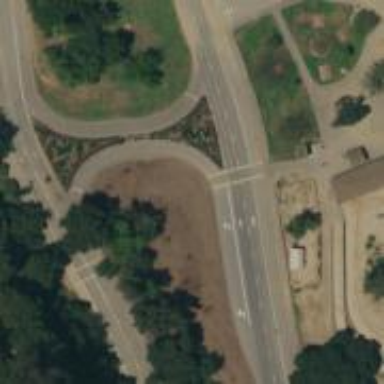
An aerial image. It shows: Tertiary_link road with asphalt surface.